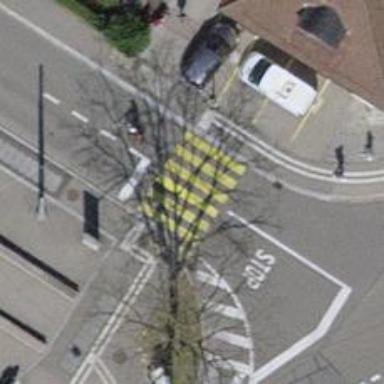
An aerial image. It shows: Crossing with traffic signals.